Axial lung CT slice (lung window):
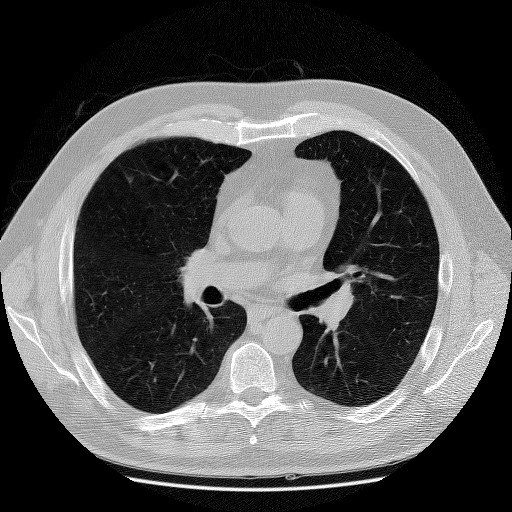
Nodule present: no